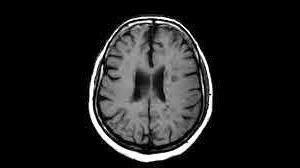
Label: notumor